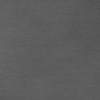
Atmospheric dust classification: dusty